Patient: sex M, age 42
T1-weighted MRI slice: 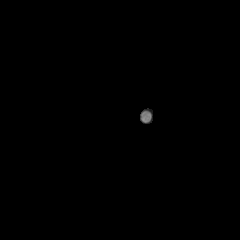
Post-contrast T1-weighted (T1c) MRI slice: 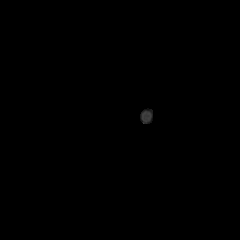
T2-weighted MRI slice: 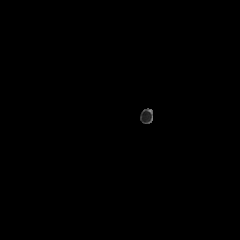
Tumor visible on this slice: no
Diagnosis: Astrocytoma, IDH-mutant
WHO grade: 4